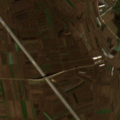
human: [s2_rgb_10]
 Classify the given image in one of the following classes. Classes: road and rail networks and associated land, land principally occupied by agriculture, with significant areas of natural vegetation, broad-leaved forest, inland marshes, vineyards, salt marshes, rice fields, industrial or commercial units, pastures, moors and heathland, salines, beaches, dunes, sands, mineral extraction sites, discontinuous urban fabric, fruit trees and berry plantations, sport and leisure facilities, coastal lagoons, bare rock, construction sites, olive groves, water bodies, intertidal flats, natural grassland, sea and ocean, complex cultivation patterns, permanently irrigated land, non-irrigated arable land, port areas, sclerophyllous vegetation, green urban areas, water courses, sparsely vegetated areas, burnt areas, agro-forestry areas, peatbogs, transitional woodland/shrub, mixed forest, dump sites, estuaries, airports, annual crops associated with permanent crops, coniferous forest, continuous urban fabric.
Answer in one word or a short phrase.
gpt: non-irrigated arable land, transitional woodland/shrub